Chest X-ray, AP view. Patient: 58 years old, sex F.
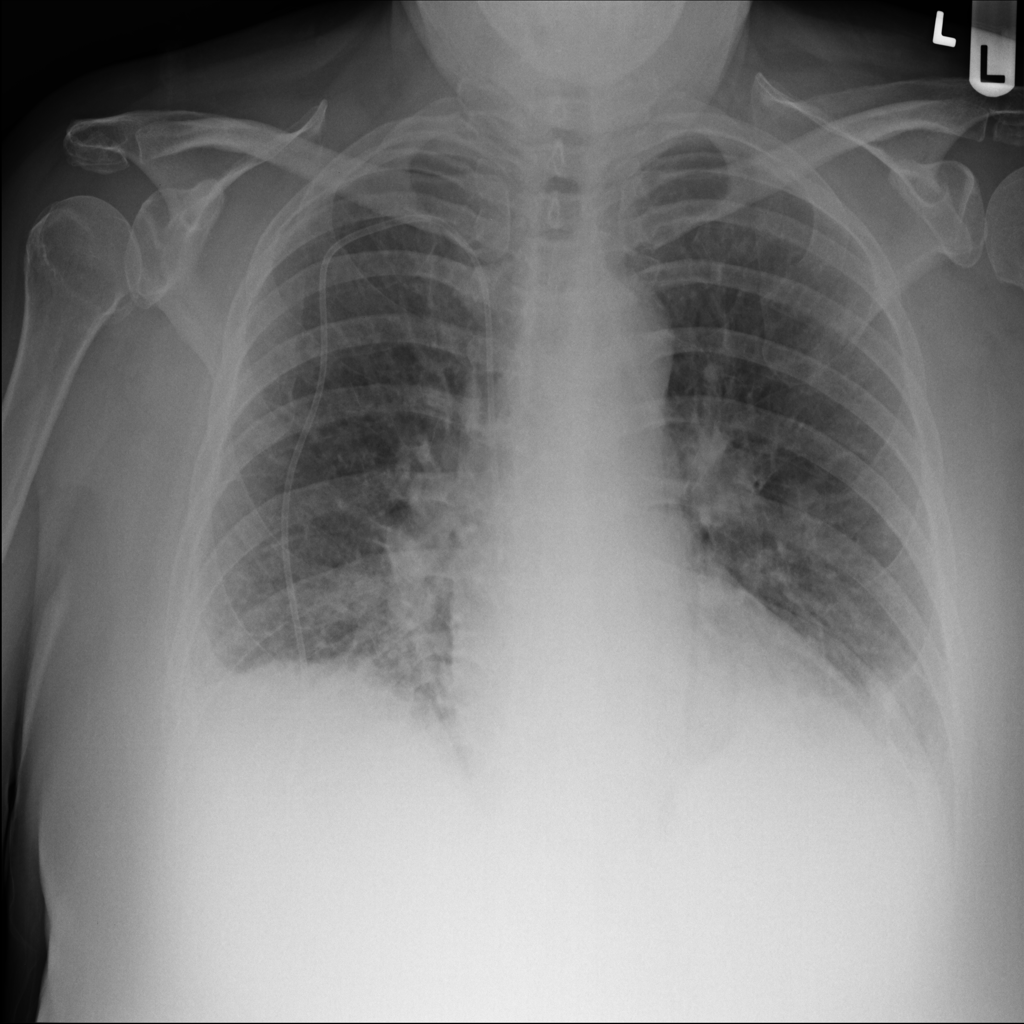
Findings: Effusion, Nodule